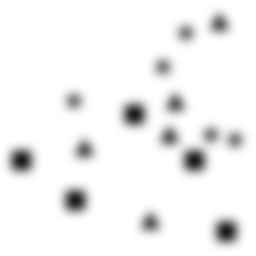
Squares: 5
Triangles: 5
Stars: 5
Total shapes: 15